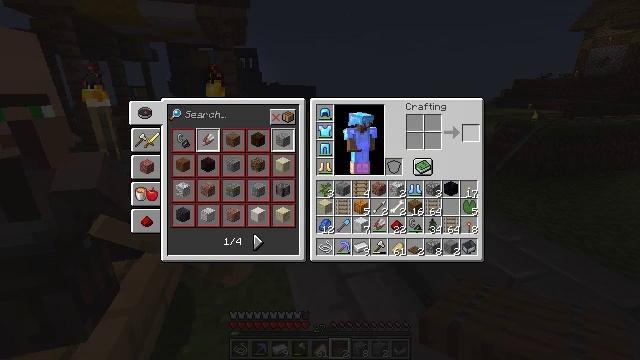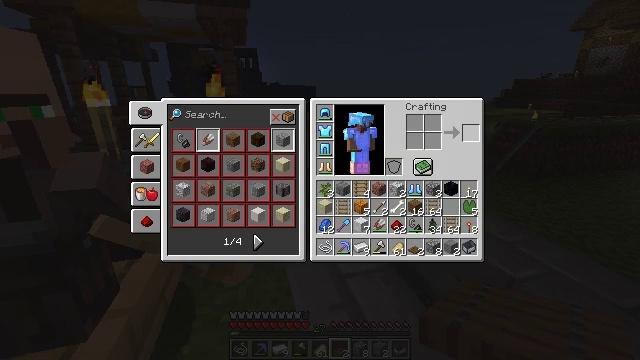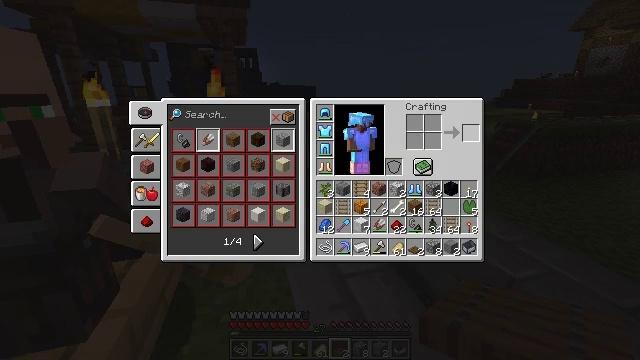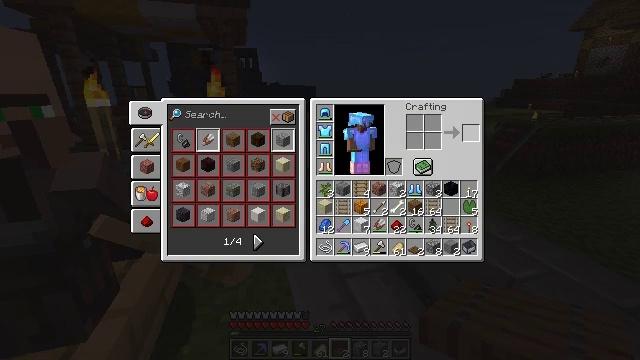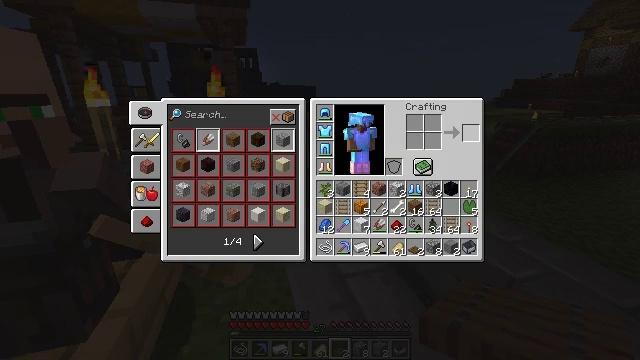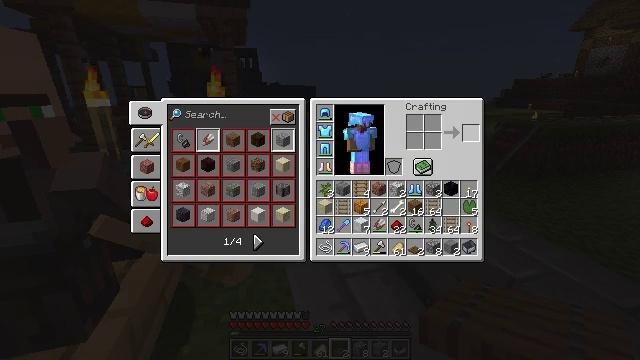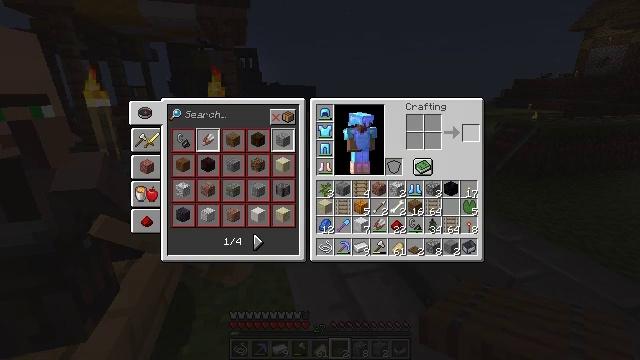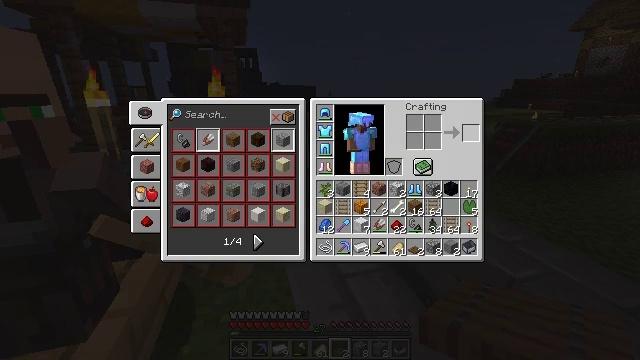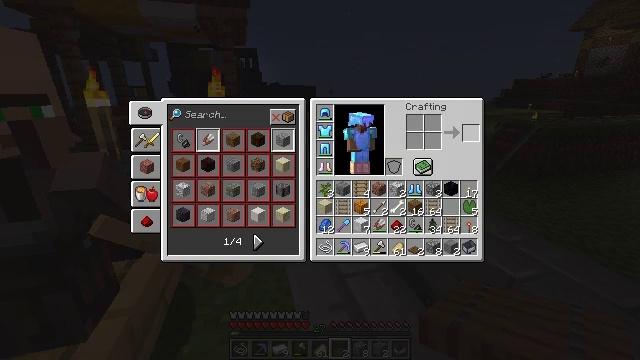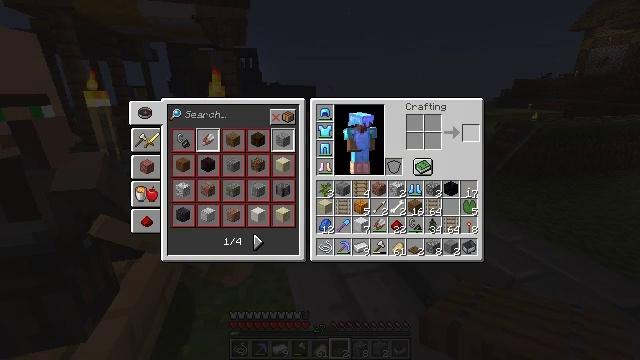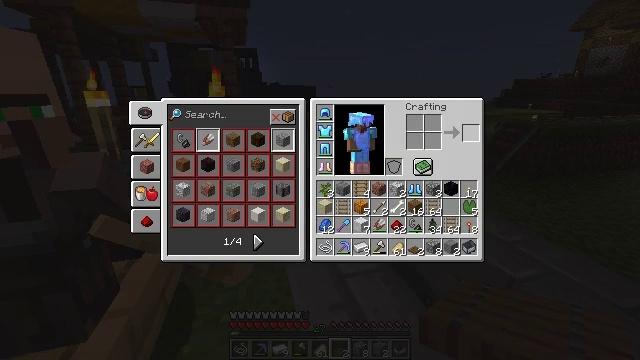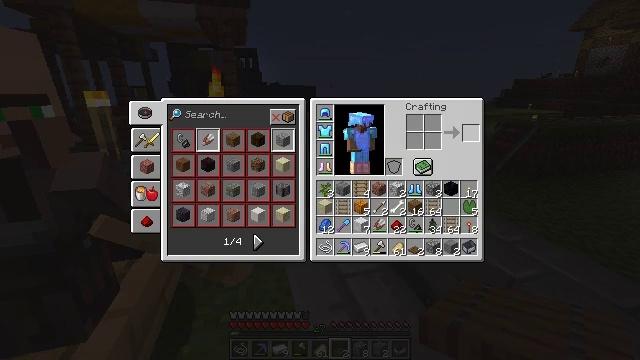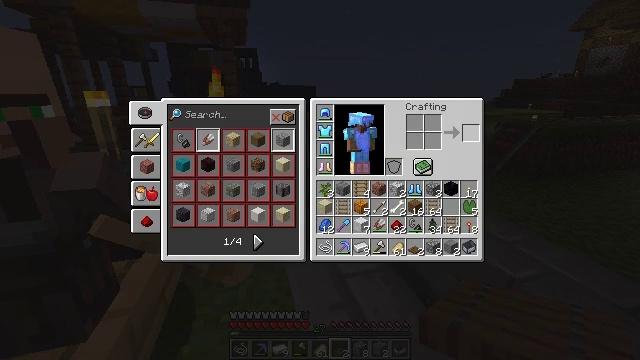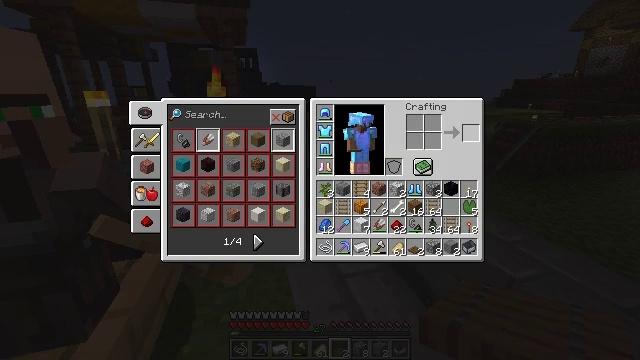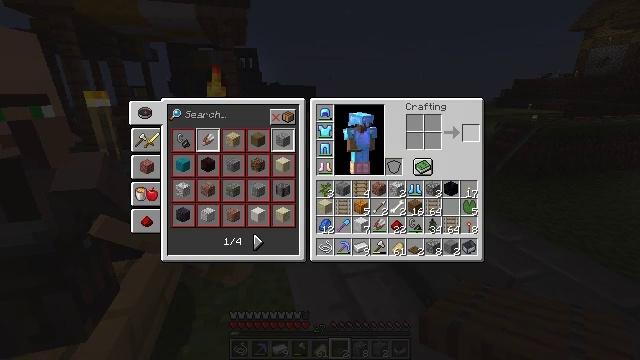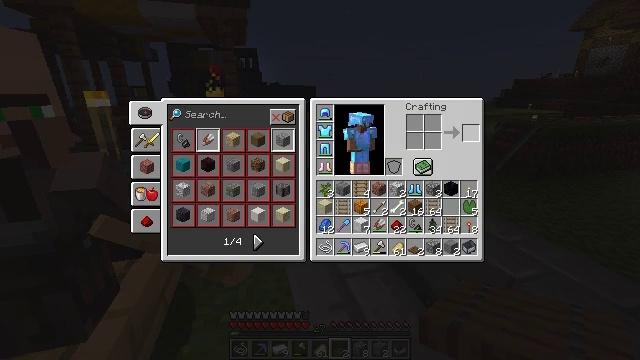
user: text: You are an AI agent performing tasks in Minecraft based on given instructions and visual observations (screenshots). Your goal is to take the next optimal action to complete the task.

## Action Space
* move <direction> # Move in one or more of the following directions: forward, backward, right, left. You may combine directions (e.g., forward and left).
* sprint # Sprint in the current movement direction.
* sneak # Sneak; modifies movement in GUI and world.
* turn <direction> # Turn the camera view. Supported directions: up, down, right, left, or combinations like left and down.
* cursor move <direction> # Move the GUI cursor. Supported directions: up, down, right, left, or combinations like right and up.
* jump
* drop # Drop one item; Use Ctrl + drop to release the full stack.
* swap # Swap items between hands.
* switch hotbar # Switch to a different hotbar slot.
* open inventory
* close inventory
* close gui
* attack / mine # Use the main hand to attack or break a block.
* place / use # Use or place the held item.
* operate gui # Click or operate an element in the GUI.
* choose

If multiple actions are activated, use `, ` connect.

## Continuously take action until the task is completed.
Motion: motion action
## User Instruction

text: Use a crafting table to make a smithing table.
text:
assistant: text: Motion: sneak, open gui
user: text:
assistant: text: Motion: sneak
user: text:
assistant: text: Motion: sneak
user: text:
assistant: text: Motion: sneak
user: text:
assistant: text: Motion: sneak
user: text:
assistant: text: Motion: no_op
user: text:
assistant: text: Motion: no_op
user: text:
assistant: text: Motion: no_op
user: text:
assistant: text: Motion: no_op
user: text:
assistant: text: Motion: no_op
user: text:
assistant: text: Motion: no_op
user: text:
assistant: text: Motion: no_op
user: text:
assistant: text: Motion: no_op
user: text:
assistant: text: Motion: no_op
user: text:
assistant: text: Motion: no_op
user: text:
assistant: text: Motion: no_op
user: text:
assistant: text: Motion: no_op
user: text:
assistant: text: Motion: no_op
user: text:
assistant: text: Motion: no_op
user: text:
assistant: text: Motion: no_op
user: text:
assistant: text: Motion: no_op
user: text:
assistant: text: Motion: no_op
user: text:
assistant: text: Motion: no_op
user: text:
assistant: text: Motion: no_op
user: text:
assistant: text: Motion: no_op
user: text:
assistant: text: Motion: no_op
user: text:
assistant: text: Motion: no_op
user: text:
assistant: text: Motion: close gui
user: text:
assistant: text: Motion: no_op
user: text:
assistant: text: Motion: no_op